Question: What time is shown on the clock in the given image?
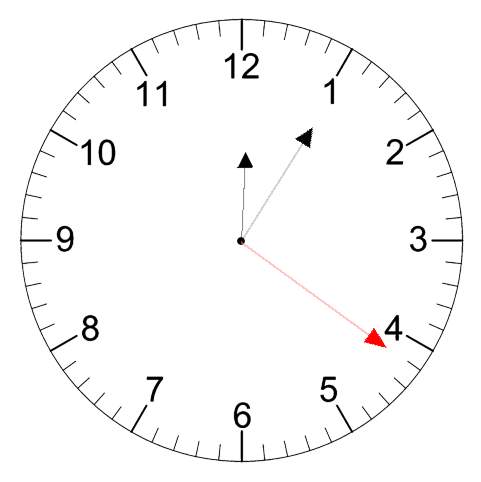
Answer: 12:05:21